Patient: sex M, age 61
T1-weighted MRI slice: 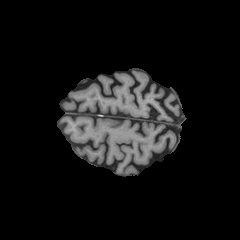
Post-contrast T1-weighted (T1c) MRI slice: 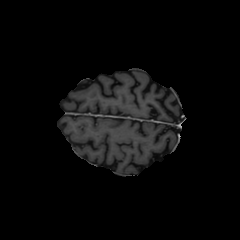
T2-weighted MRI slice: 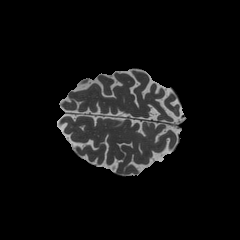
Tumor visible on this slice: no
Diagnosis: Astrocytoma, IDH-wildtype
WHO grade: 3